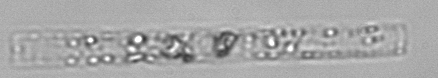
Label: Dactyliosolen_blavyanus